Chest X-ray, PA view. Patient: 26 years old, sex F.
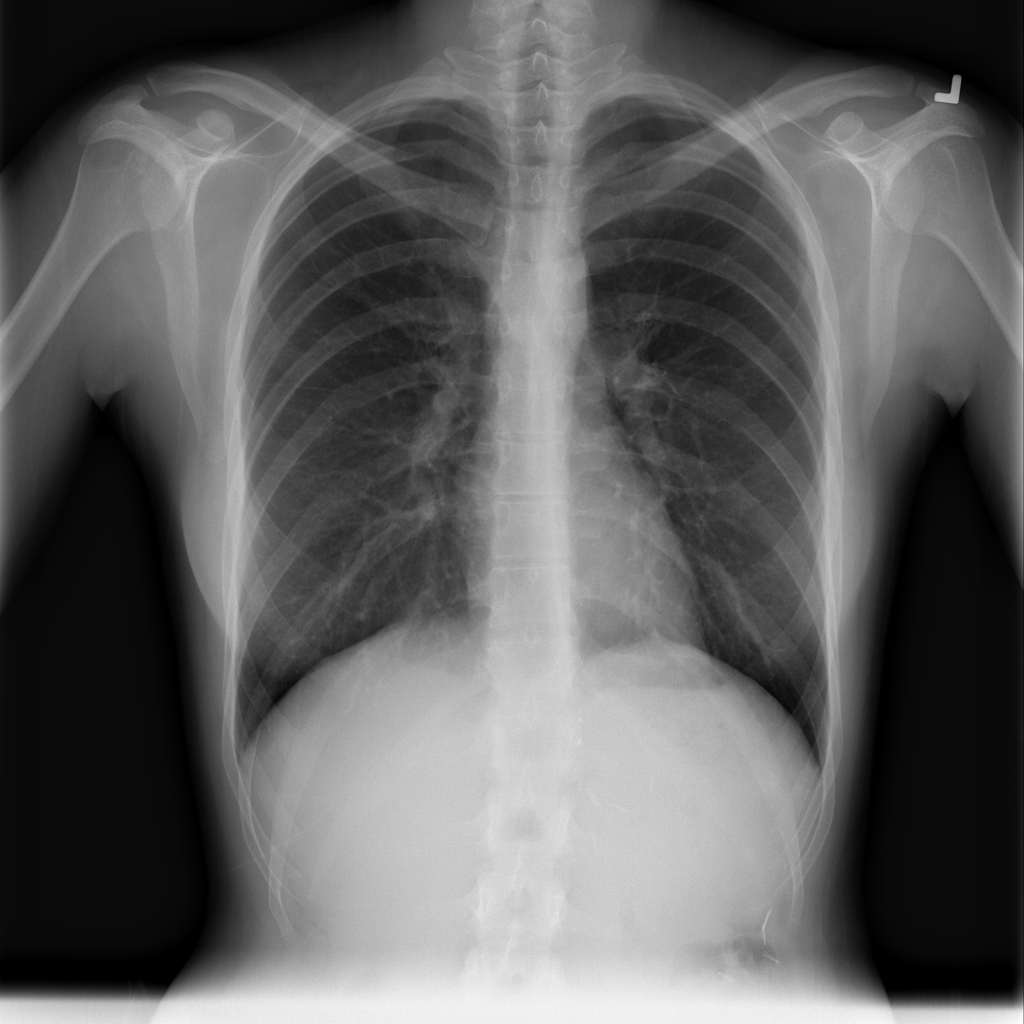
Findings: No Finding